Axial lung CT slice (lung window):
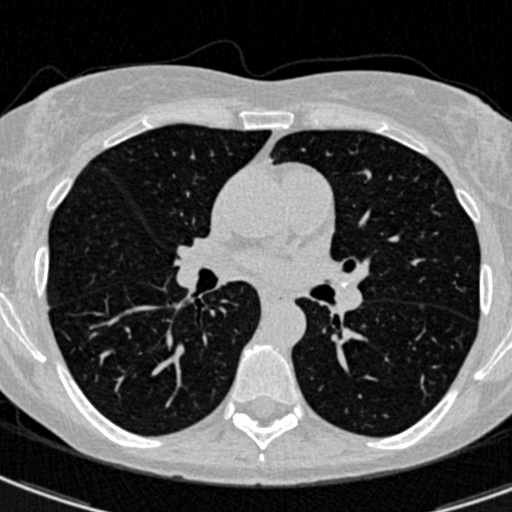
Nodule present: no